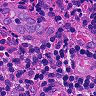
Metastatic tissue present: yes